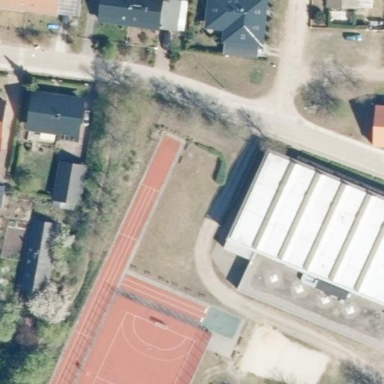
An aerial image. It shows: Track in leisure land.